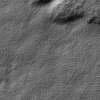
Atmospheric dust classification: not_dusty